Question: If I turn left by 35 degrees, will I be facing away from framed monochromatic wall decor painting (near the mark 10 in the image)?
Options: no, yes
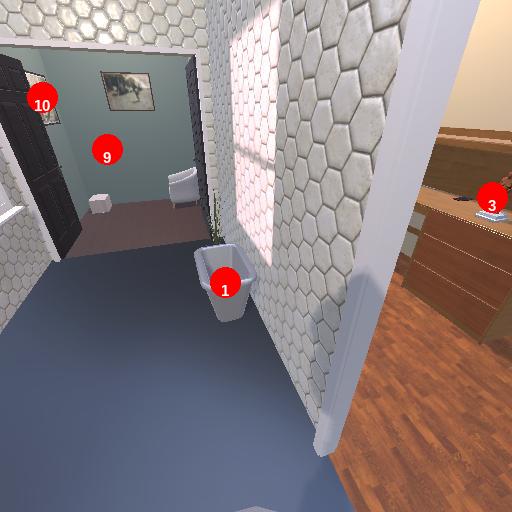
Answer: no